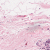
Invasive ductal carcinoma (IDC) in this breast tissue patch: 0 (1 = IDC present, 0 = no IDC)